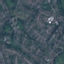
Label: Residential